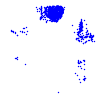
Particle: proton